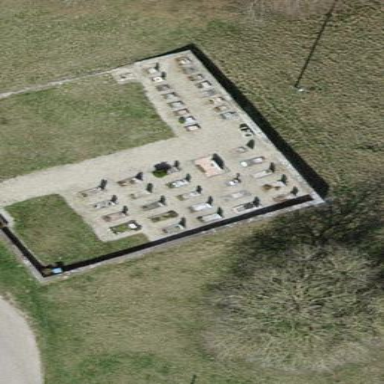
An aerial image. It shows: Cemetery.